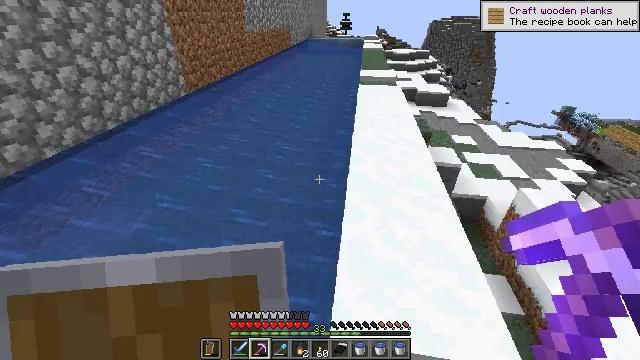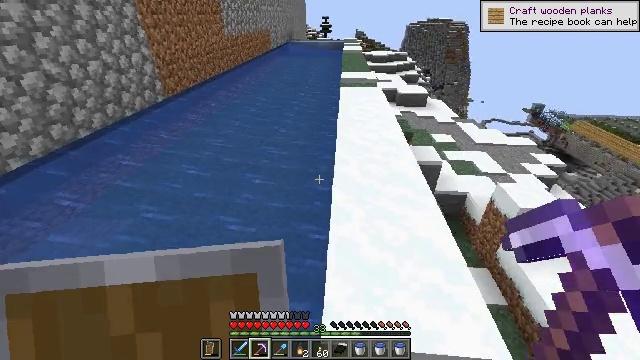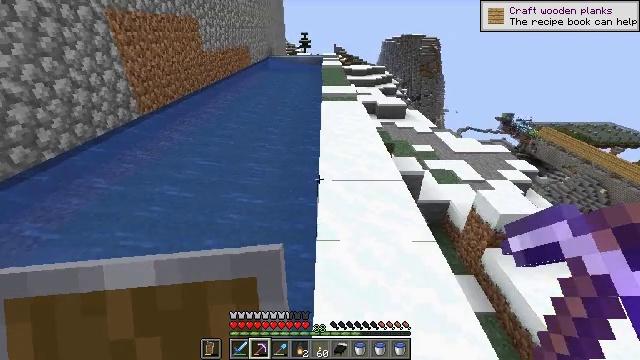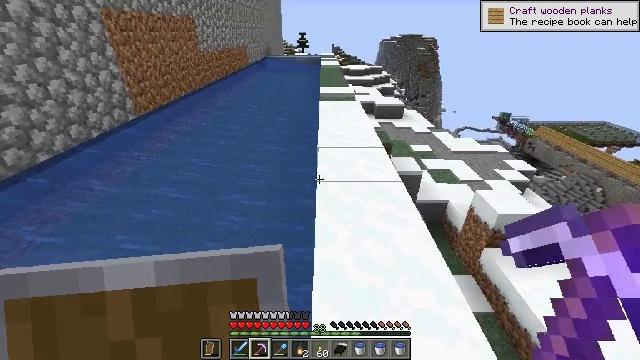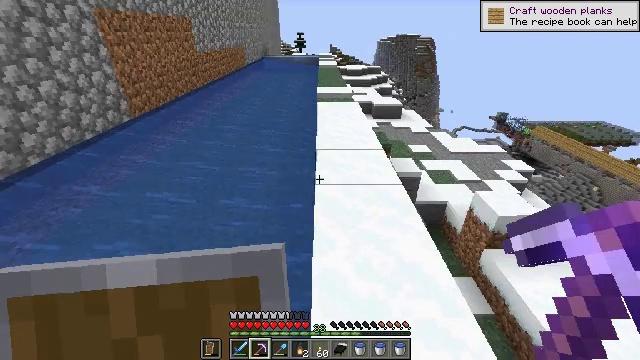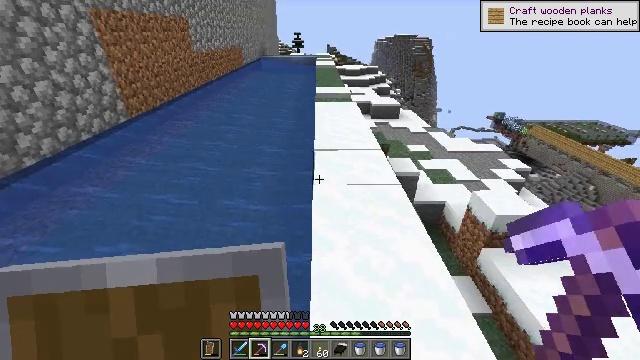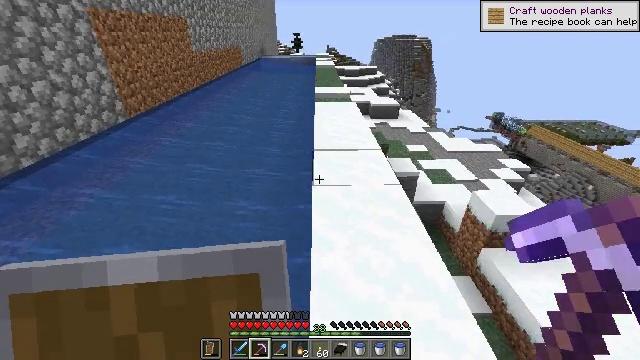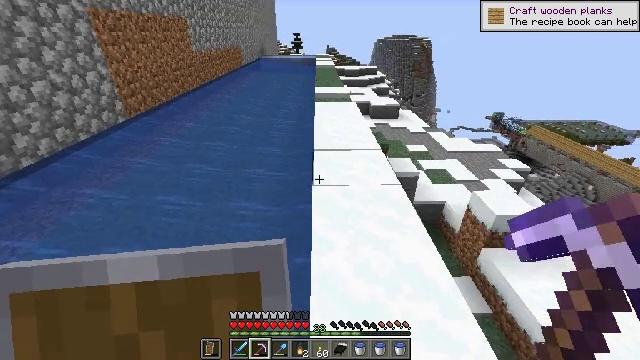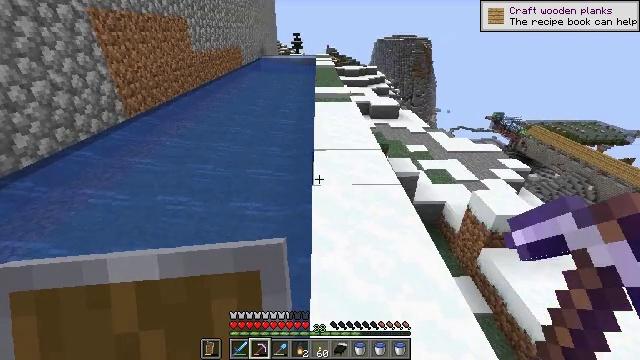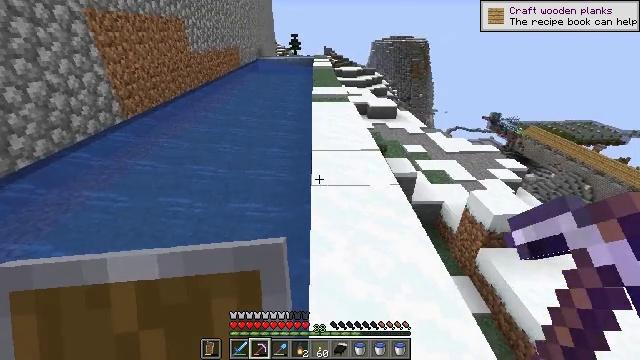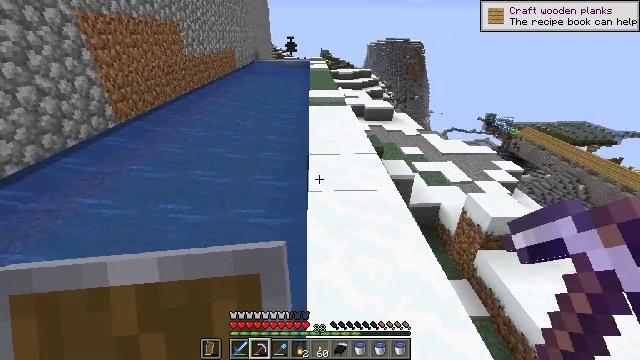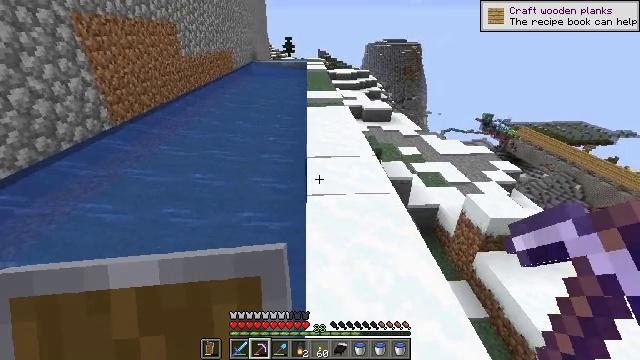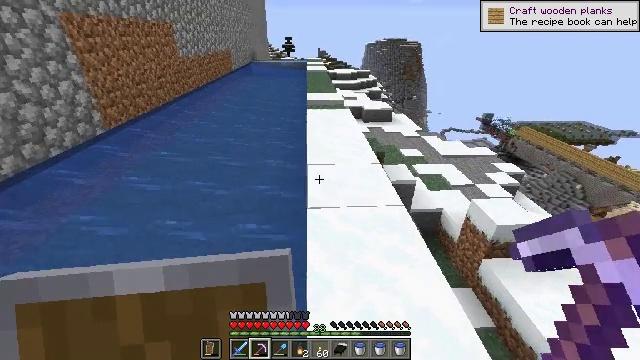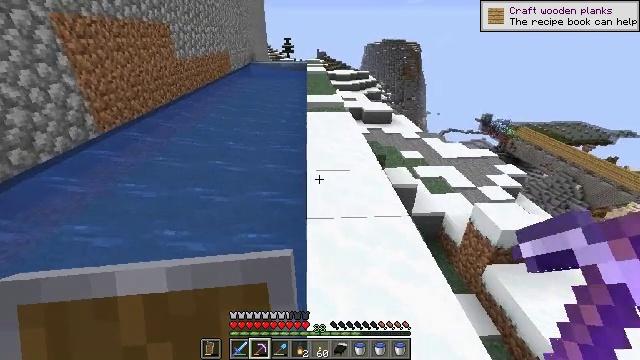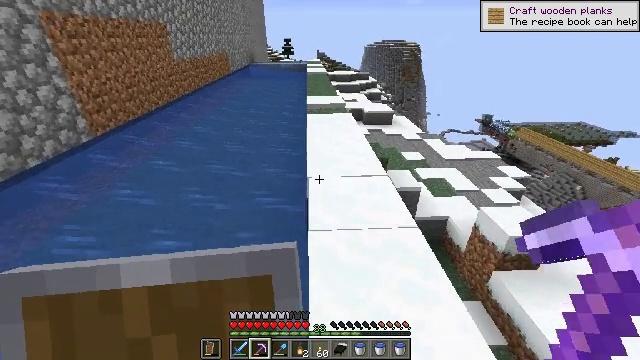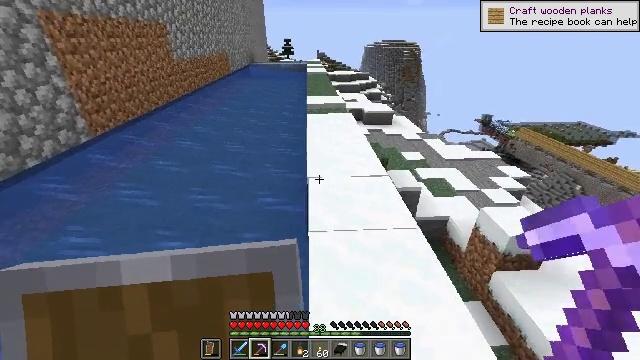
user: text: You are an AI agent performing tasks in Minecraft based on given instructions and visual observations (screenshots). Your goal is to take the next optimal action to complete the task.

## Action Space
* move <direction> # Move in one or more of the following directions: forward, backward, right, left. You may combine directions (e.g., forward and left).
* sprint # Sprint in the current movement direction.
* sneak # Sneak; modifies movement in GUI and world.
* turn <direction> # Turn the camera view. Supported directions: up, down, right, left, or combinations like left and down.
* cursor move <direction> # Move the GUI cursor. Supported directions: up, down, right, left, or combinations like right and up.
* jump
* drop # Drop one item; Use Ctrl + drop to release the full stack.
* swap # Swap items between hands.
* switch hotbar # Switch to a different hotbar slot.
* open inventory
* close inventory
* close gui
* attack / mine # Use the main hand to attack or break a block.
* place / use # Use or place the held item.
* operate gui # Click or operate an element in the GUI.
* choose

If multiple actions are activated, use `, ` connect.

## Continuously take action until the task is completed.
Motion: motion action
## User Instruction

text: Harvest the ice from frozen areas.
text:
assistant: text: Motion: no_op
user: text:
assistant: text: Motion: move forward, turn right and up
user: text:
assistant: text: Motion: no_op
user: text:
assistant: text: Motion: no_op
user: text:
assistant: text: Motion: no_op
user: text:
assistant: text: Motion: no_op
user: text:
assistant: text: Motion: no_op
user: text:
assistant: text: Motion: no_op
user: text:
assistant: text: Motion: no_op
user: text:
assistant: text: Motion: move forward
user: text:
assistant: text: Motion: move forward
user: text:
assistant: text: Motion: move forward
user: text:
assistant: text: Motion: no_op
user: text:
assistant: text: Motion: move forward
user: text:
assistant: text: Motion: move forward
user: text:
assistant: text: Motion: move forward
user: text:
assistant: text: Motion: move forward
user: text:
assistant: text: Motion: move forward
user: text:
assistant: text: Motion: move forward
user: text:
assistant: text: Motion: move forward
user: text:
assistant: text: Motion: move forward
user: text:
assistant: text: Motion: move forward
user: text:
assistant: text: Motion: move forward
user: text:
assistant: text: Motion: move forward
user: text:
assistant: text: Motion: move forward
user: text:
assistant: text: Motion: move forward
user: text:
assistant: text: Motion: move forward
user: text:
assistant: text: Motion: move forward
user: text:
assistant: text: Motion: move forward
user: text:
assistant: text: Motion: move forward